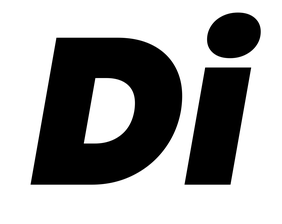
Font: Poppins-BlackItalic